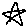
Label: star